Question: i am relatively new to android development but i already have some experience in iOS and some years with Java so i learn really fast. However, i am not very familiar with all the different components in Android so maybe you can give me a hint how to accomplish what i try to do. But first, please take a look at my mockup:

I'm trying to reproduce the layout from my mockup. Most of it is no big deal for me but do you see the "Kontakte" and "Adressen" labels with the thin line below them? I want to use ListViews to display my contacts (Kontakte) and locations (Adressen) because each business partner (Geschaftspartner) can have 0..n of them. In my mockup programm (Pencil), the lables with the lines are called "List Header" but i am not able to find something similar in Android. I believe i could use the section headers of the ListView since i will only have one section if i use one ListView for contacts and one for locations but the sections headers look different. Can you help me?
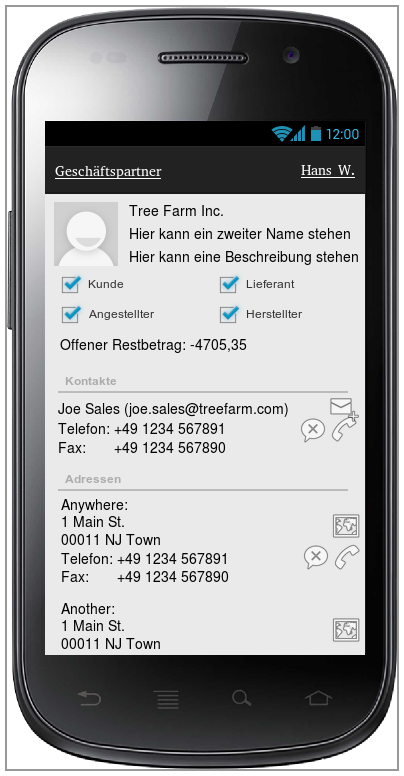
Answer: Thanks for the hint but i decided to go with another way. I now use a ListView for the whole activity. Then i create a custom adapter which i populate with my model classes. In the adapter itself, i chose between different view types based on the models i get. So the header area is one model, each of the contacts is a model and each location is a model. I also use plain strings for the section headers (Kontakte and Adressen). With one view for each type of model i can now easily create the layout i want.